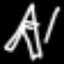
Label: The Eiffel Tower